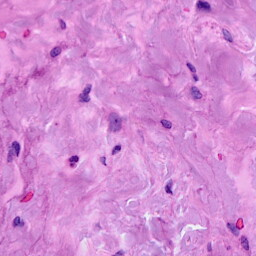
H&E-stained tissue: Breast